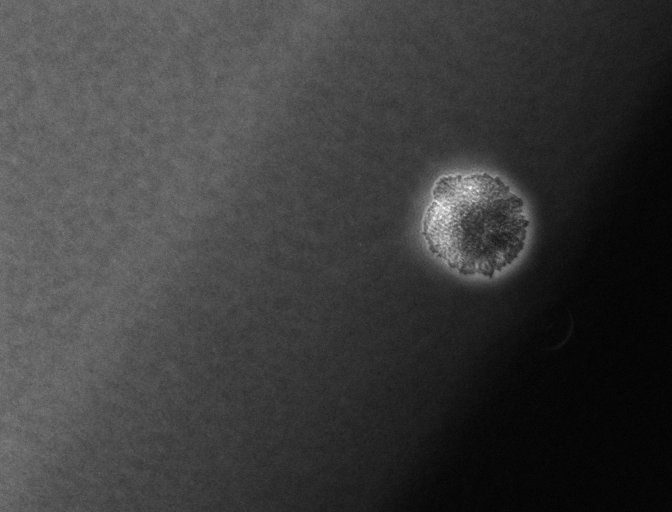
various_fewshot